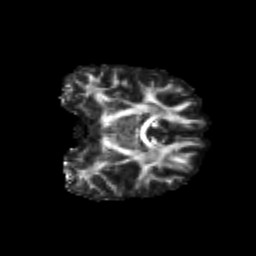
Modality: FA
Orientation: coronal
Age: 11
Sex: male
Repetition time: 9.4 s
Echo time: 0.089 s